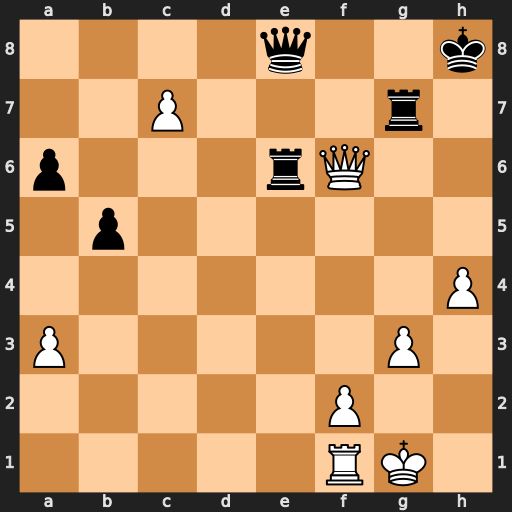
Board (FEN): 4q2k/2P3r1/p3rQ2/1p6/7P/P5P1/5P2/5RK1
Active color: w
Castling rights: -
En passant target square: -
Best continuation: Qd8 Rxc7 Qxc7